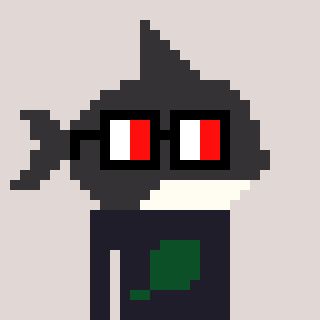
a pixel art character with square glasses with black frames and red eyes, a orca-shaped head and a grayscale-colored body on a warm background